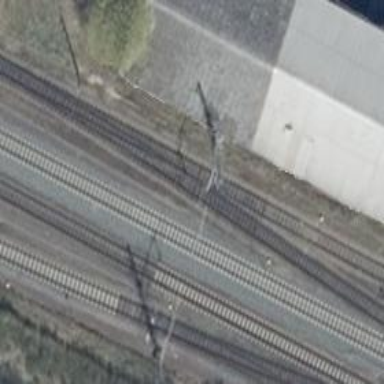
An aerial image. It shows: Milestone along the railway with catenary mast.